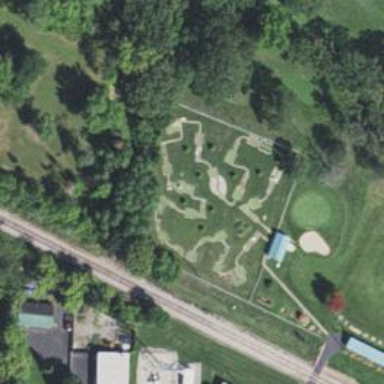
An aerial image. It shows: Miniature golf course.